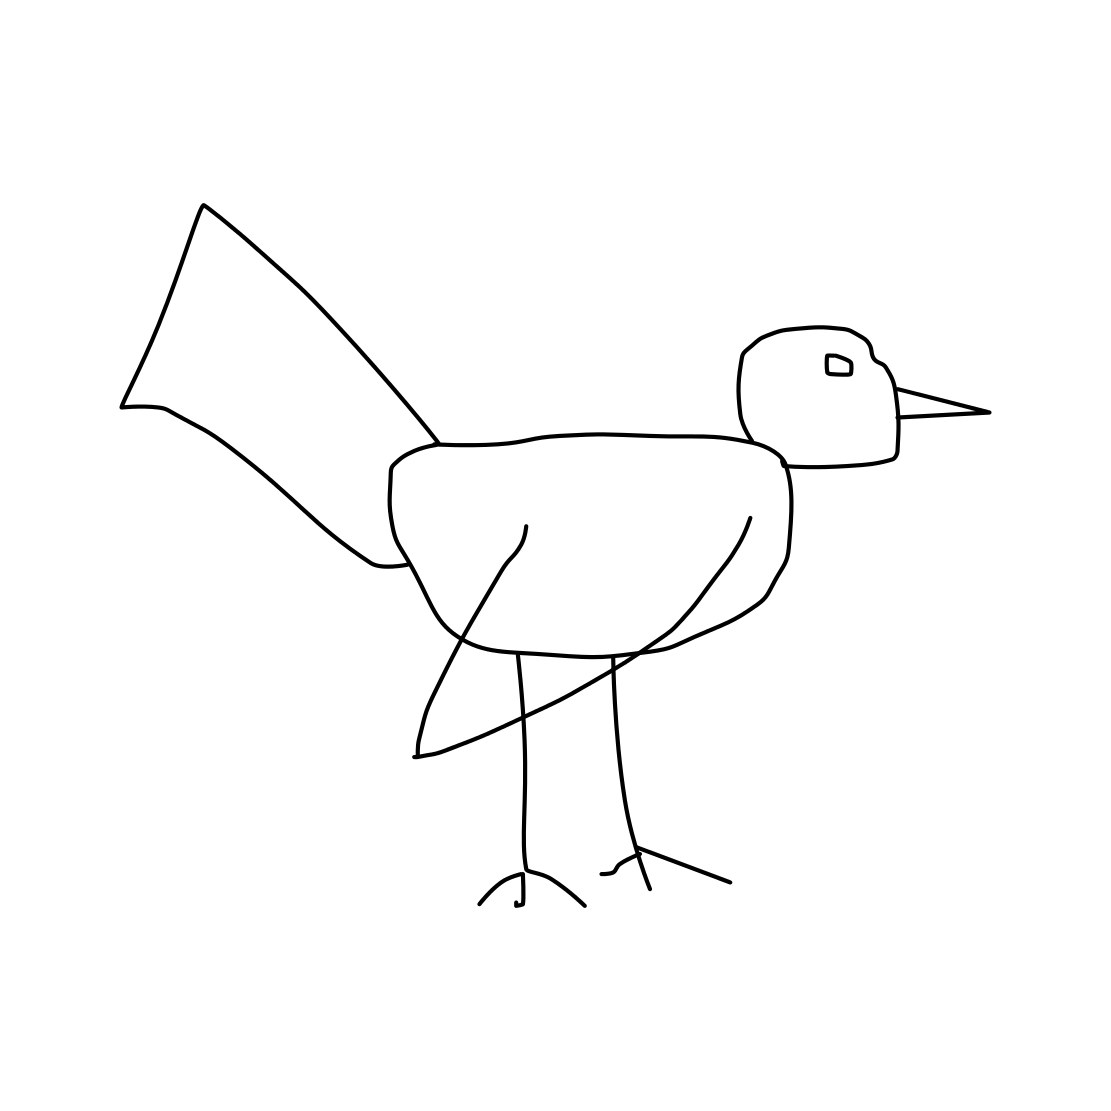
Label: standing bird